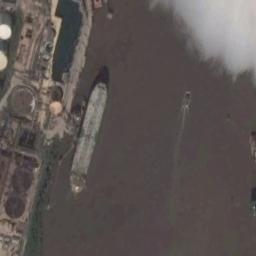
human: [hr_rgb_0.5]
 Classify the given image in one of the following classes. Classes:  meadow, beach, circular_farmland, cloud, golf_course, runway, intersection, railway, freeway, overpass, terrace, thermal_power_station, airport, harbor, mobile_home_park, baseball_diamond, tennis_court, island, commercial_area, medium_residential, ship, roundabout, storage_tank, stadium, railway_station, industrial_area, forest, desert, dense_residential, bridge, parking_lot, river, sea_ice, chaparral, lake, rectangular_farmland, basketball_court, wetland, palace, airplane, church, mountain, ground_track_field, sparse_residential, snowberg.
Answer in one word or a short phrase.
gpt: ship